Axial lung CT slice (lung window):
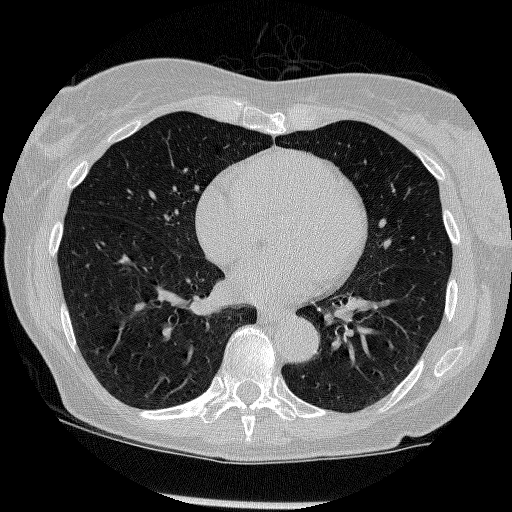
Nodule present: no